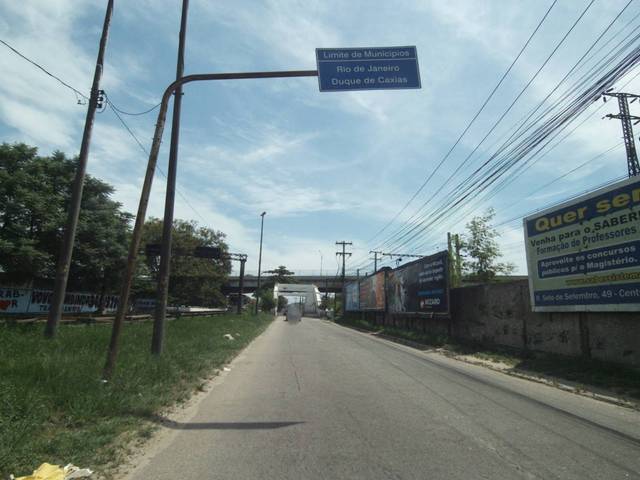
Region: Brazil
Coordinates: -22.801, -43.305